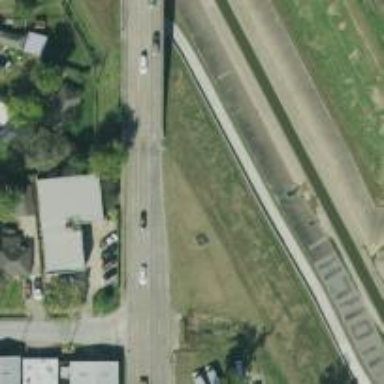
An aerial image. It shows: Primary highway.